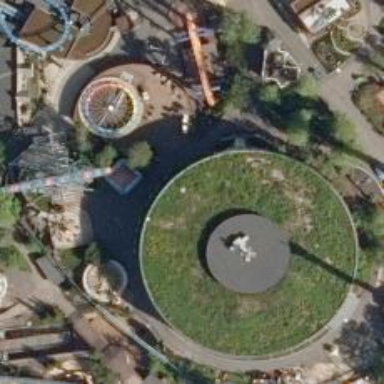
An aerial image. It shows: Thrilling roller coaster attraction.